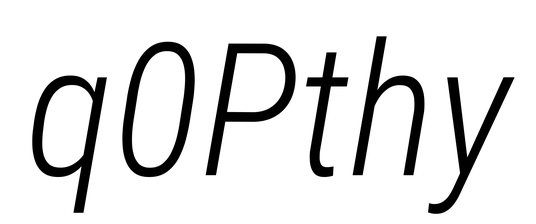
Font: Roboto-Italic_Condensed_Light_Italic